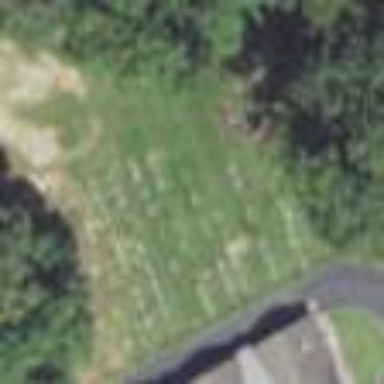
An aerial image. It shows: Graveyard.